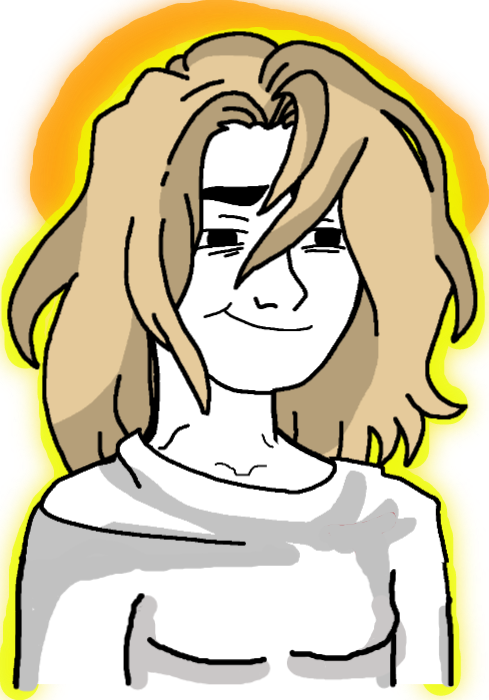
Label: 5_Twinkjak